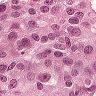
Metastatic tissue present: yes